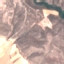
Label: HerbaceousVegetation